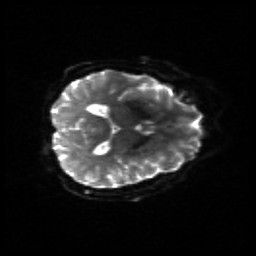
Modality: sbref
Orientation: axial
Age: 55
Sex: male
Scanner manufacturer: siemens
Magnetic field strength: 3 T
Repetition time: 4.71 s
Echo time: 0.0906 s